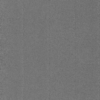
Label: dusty